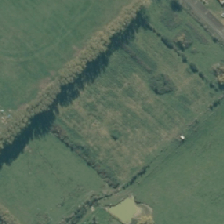
Land cover: deciduous_hardwood